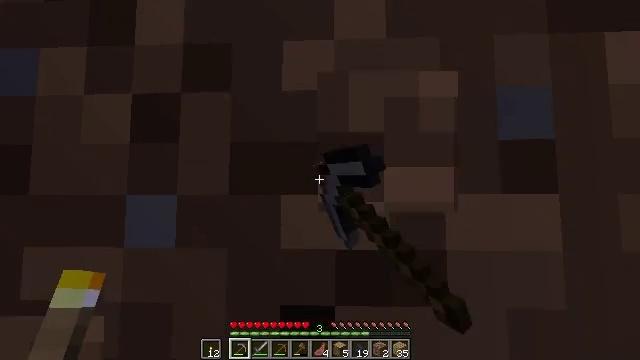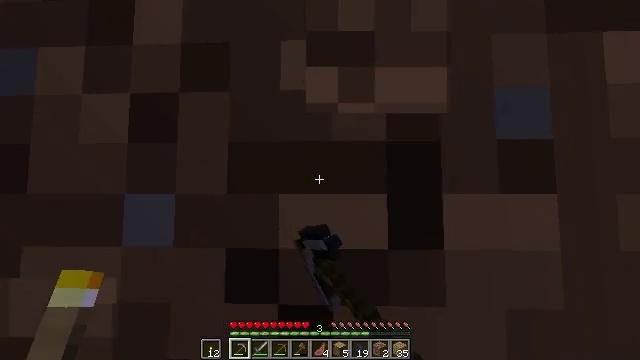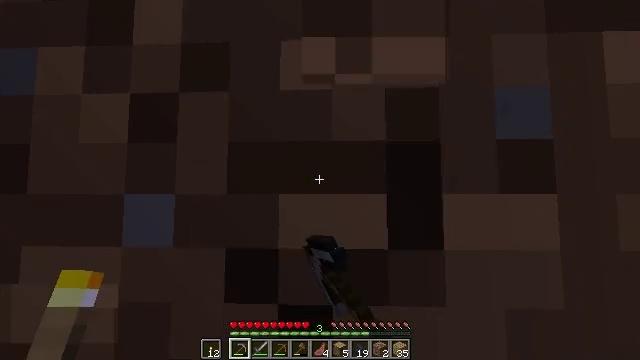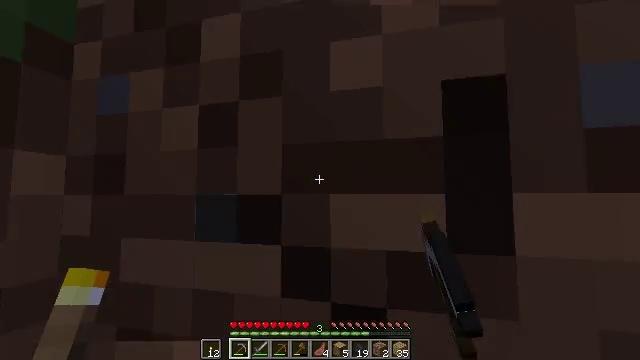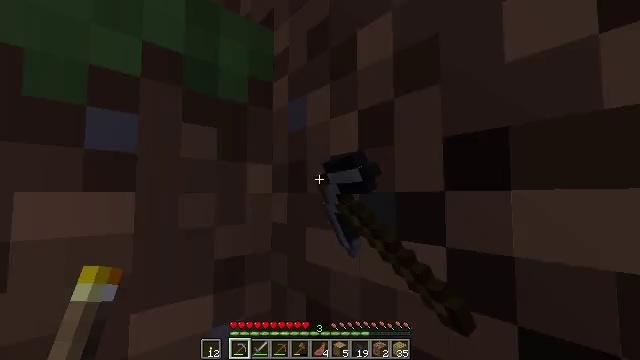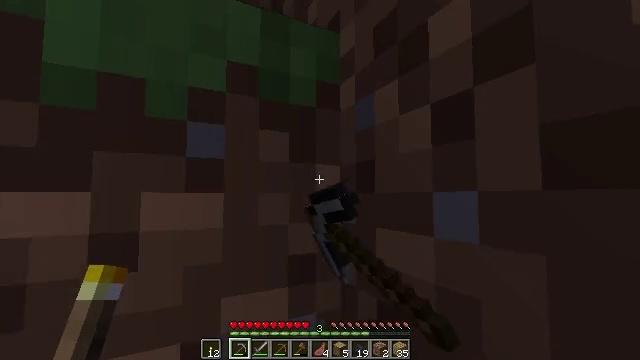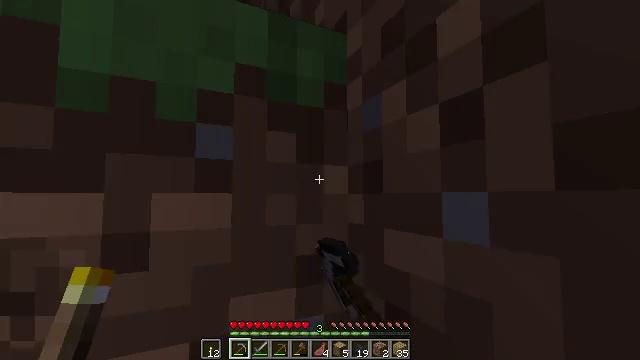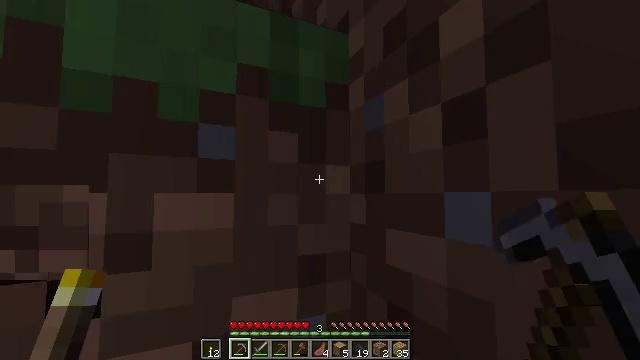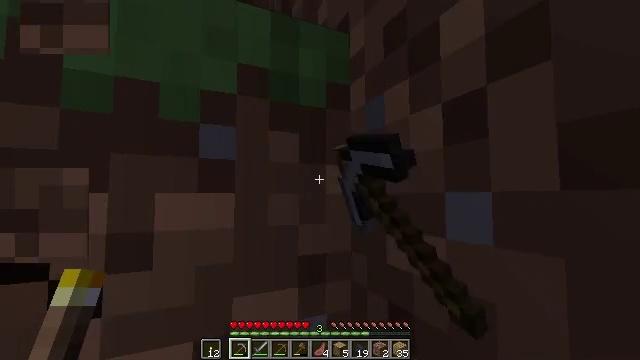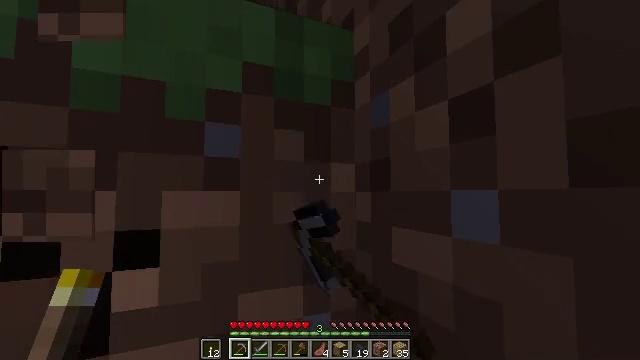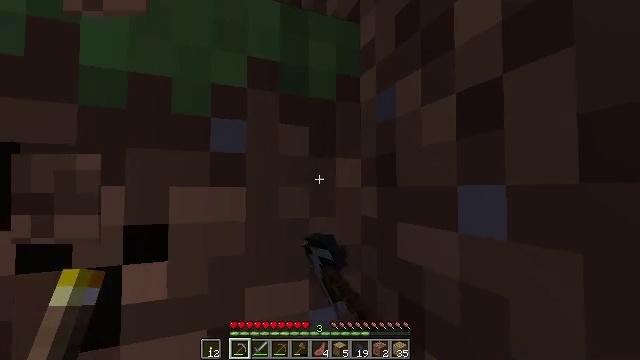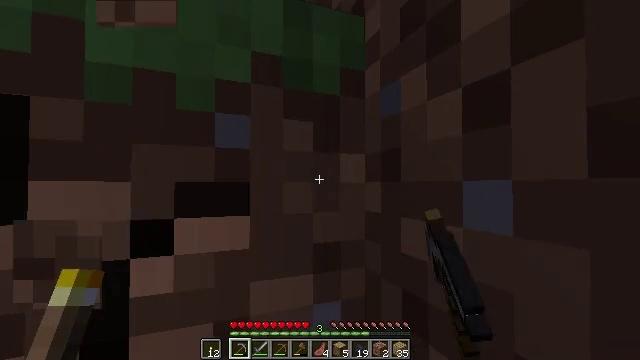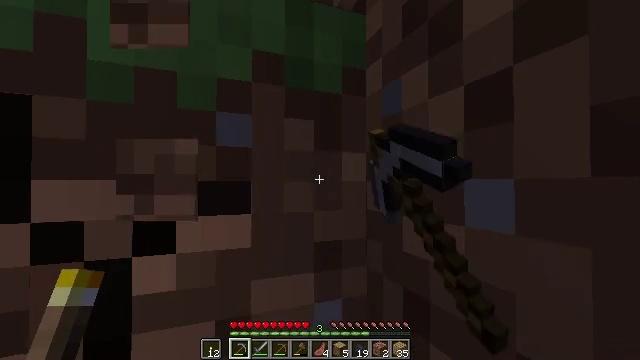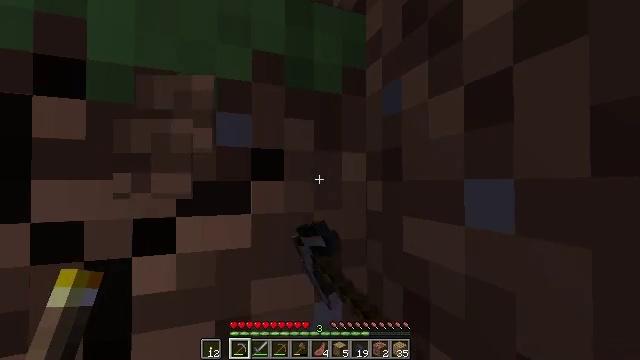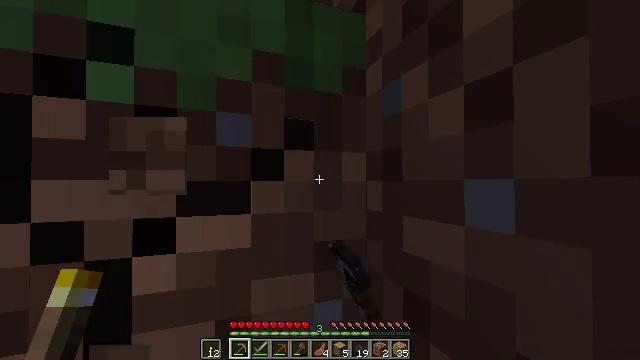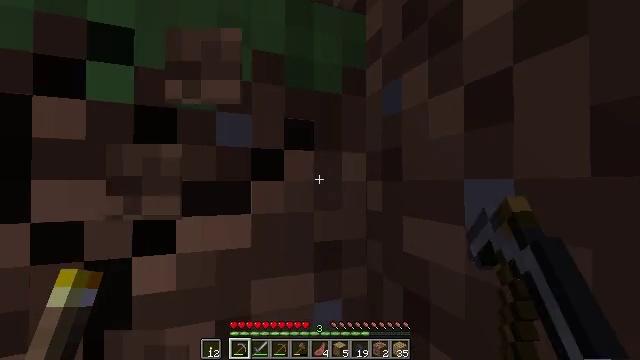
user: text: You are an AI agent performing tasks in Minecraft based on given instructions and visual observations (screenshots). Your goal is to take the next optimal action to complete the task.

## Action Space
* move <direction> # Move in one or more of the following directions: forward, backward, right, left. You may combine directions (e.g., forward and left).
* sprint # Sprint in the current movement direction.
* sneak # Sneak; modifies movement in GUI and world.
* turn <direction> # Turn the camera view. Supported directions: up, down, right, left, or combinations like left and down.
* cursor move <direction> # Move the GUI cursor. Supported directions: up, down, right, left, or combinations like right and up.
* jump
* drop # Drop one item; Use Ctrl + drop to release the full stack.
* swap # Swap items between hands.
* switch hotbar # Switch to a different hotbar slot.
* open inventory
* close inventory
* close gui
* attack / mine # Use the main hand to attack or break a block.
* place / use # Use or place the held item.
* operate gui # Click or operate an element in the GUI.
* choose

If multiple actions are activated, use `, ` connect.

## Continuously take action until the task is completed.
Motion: motion action
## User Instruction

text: Dig up the grass block for dirt.
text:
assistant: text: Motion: attack / mine
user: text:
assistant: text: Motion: attack / mine
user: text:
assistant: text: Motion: turn left, attack / mine
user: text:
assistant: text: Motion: turn left, attack / mine
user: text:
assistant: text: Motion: turn left, attack / mine
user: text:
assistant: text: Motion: turn left, attack / mine
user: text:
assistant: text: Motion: attack / mine
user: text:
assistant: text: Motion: attack / mine
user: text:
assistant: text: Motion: turn left, attack / mine
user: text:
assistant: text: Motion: turn left and down, attack / mine
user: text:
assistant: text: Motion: turn down, attack / mine
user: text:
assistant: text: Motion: attack / mine
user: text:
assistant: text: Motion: attack / mine
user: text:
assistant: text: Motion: attack / mine
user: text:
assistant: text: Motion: attack / mine
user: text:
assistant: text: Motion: attack / mine
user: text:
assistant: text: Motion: attack / mine
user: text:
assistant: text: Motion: attack / mine
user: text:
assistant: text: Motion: attack / mine
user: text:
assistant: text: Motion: attack / mine
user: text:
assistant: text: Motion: attack / mine
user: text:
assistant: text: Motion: attack / mine
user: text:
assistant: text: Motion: attack / mine
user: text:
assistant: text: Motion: attack / mine
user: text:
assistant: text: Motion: attack / mine
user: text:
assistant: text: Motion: attack / mine
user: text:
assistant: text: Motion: attack / mine
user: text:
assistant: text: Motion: attack / mine